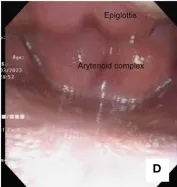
(D) Edema in the arytenoid complex obstructing the respiratory passage.
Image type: endoscopy (airway_endoscopy)